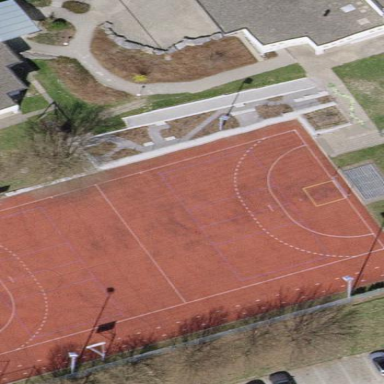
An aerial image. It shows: Multi-sport pitch for leisure land activities.